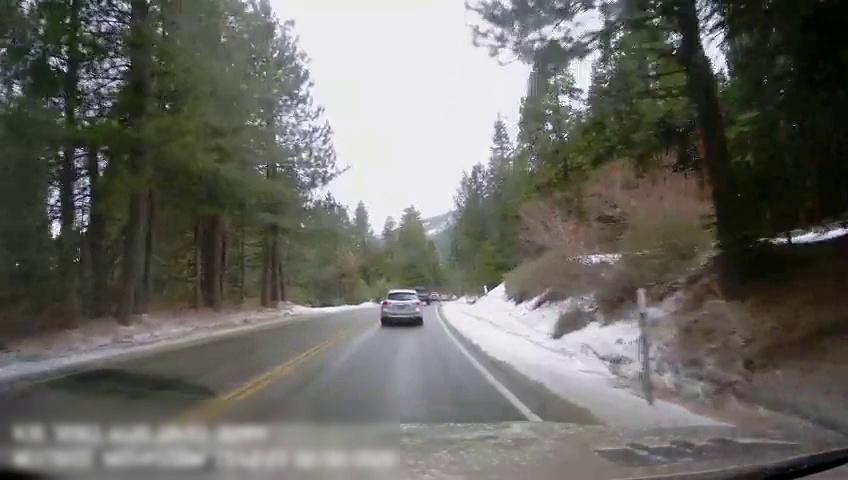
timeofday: Day
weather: Cloudy
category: Drivable Space
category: Vehicles | Car
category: Vehicles | Truck
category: Vehicles | Car
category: Lanes | Current Lane
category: Lanes | Current Lane
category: Lanes | Opposite Lane
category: Lanes | Opposite Lane